Brain MRI, t1w sequence, axial 2D slice.
Patient: age 42, sex F, weight 90 kg, height 1.9 m
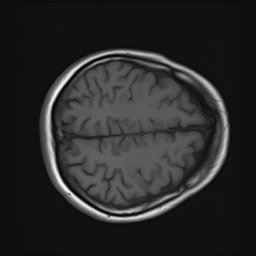